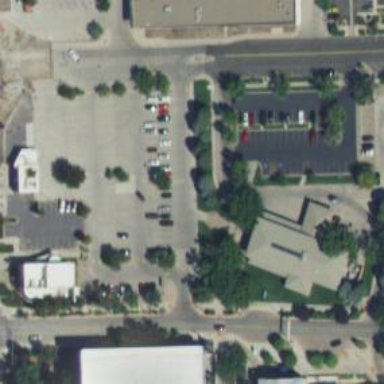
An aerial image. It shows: Parking space is available.